Interaction volume radius: 5 \u00c5
Interaction volume height: 30 \u00c5
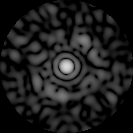
Disorder parameter: 0.8117